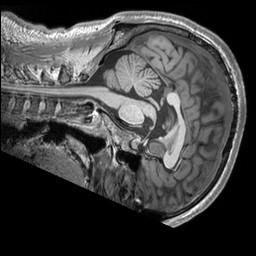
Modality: T1w
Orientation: sagittal
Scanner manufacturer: siemens
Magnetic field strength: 3 T
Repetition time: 2.53 s
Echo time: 0.00298 s